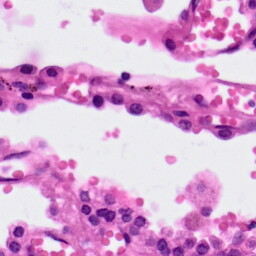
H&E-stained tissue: Lung